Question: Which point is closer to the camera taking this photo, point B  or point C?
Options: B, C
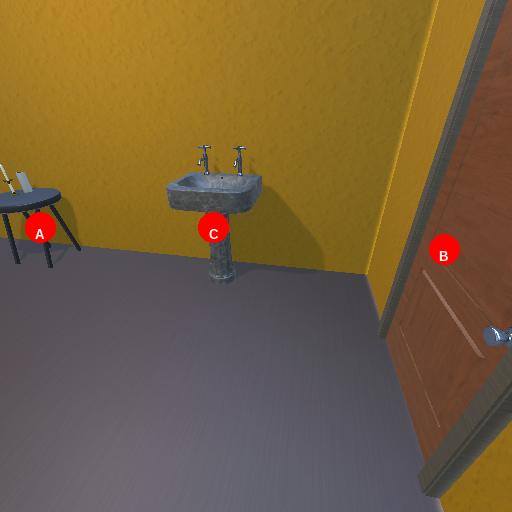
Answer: B